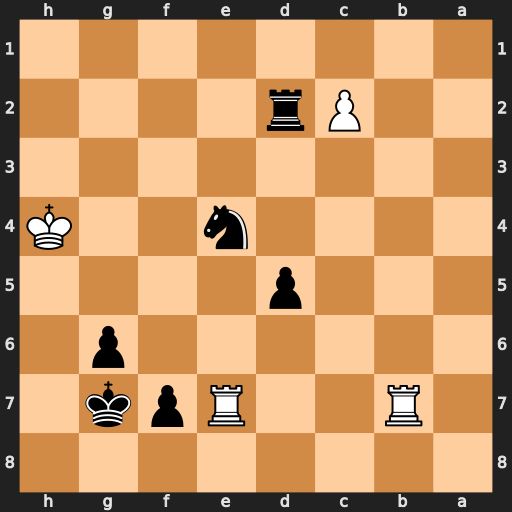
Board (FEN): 8/1R2Rpk1/6p1/3p4/4n2K/8/2Pr4/8
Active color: b
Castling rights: -
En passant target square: -
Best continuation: Nd6 Rxf7+ Nxf7